Question: I have a simple svg element,
'''
<svg height="100" width="710">
<rect width="700" height="50"/>
<rect width="70" height="50" style="fill: rgb(0, 0, 255);">
<text y="0" style="fill: white;">-0.123994</text>
</rect>
<rect width="70" height="50" style="fill: rgb(255, 0, 0);" transform="translate(630,0)">
<text y="50">0.387869</text>
</rect>
</svg>
'''
Why don't either of the 'text' elements show up? This is what it shows:

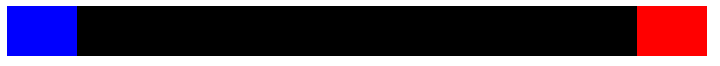
Answer: You can not put 'text' tag within 'rect' . If you want to display text inside a rect element you should put them both in a group.
'''
<svg height="100" width="710">
<g>
<rect width="70" height="50" style="fill: rgb(0, 0, 255);"></rect>
<text y="0" style="fill: white;">-0.123994</text>
</g>
<g>
<rect width="70" height="50" style="fill: rgb(255, 0, 0);" transform="translate(630,0)"></rect>
<text y="50">0.387869</text>
</g>
</svg>
'''
Please adjust the coordinates of text to show up within rect.